Interaction volume radius: 10 \u00c5
Interaction volume height: 25 \u00c5
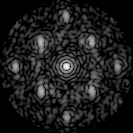
Disorder parameter: 0.4461